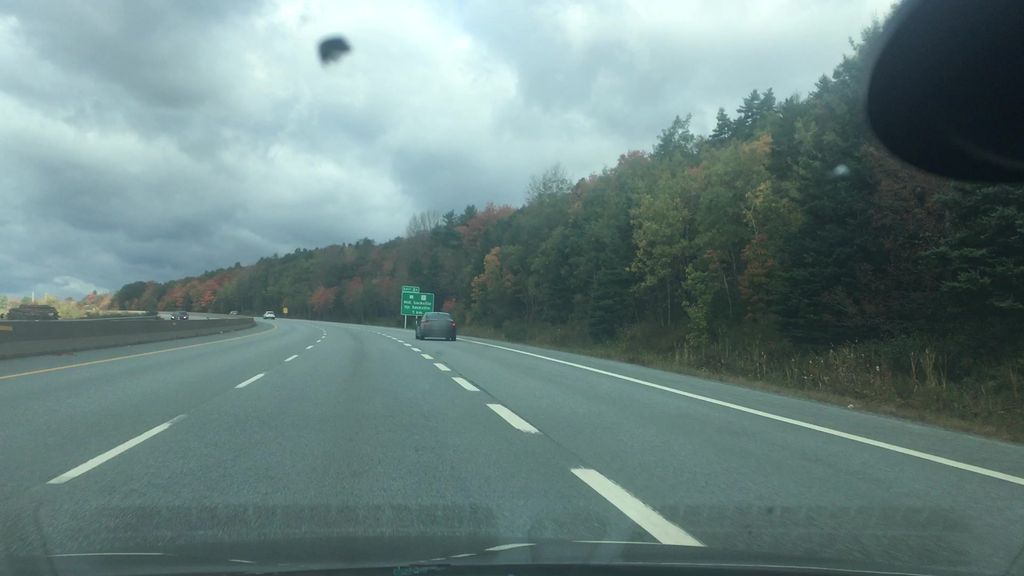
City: halifax